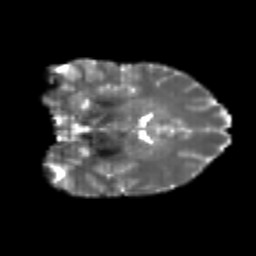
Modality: T2w
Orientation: coronal
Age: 22
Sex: female
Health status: healthy
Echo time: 0.074 s